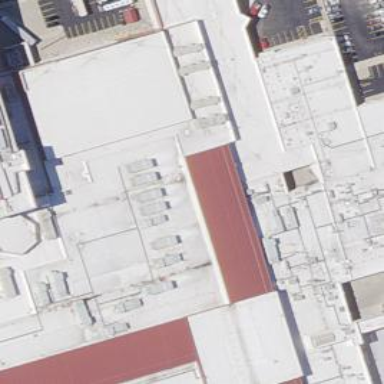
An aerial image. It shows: Commercial building serving as casino.